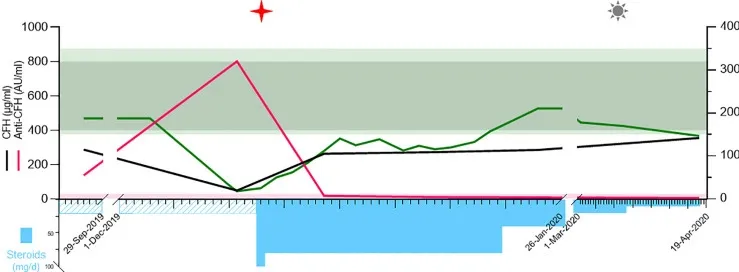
In the acute phase, the upper part shows the laboratory values for CFH (black, mug/ml), anti-CFH (pink, AU/ml), left y-axis, and thrombocytes (green, G/l) at the right y-axis. The normal reference values are shown with shades matching the colors of the different parameters. The lower part depicts the therapy including methylprednisolone/prednisone (sky blue bars, mg/d), plasma exchanges (deep blue arrows), and cyclophosphamide (purple triangles, 500 mg i. V. ). The time when TMA and COVID-19 were diagnosed are shown with symbols. AU, arbitrary units; BM, bone marrow; Covid-19; coronavirus disease 2019; CT, computed tomography; CTX, cyclophosphamide; HPF, high-power field; IgA, immunoglobulin A; IgG4-RD, immunoglobulin G4-related disease; i. V. , intra venous; PET-CT, positron emission tomography-computed tomography; PLEX, plasma exchange; RTX, Rituximab; SARS-CoV-2 severe acute respiratory syndrome coronavirus 2; TMA, thrombotic microangiopathy.
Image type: pathology (immunostaining)